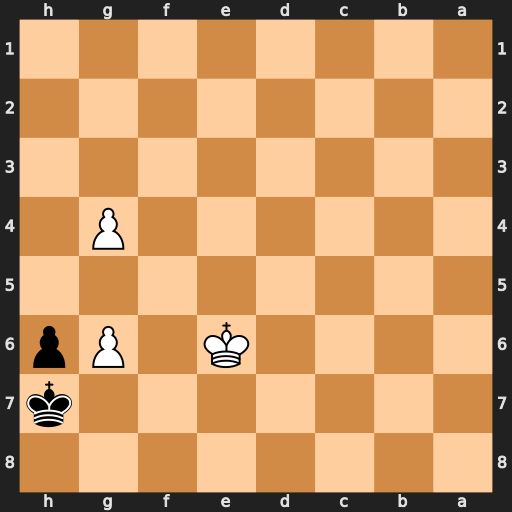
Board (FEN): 8/7k/4K1Pp/8/6P1/8/8/8
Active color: b
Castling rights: -
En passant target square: -
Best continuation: Kxg6 Ke5 Kg5 Ke4 Kxg4 Ke3 Kg3 Ke2 Kg2